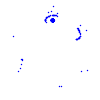
Particle: electron